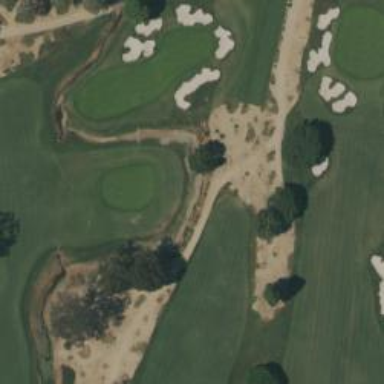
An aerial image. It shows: View of golf hole.